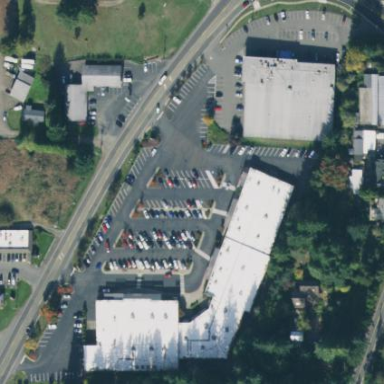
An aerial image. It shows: Retail area.